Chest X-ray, AP view. Patient: 57 years old, sex M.
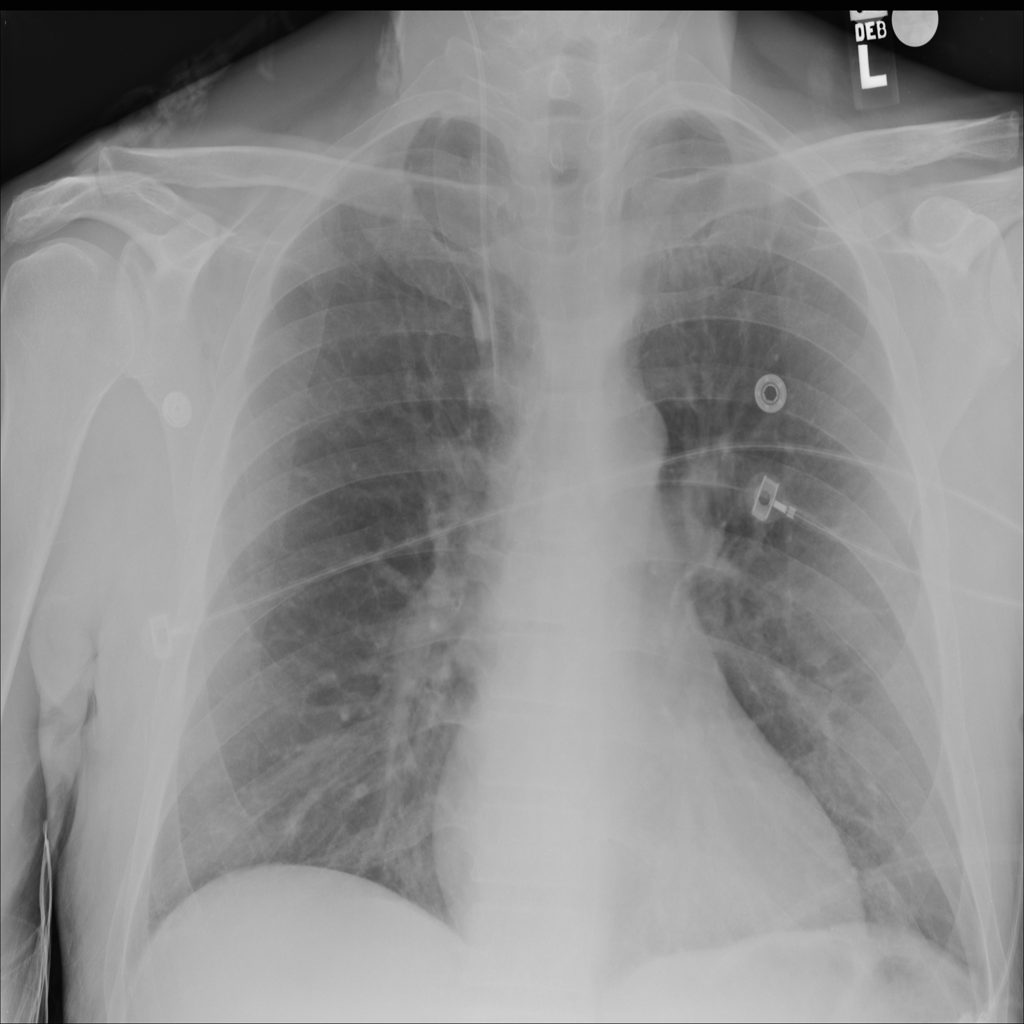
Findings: No Finding